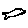
Label: fish